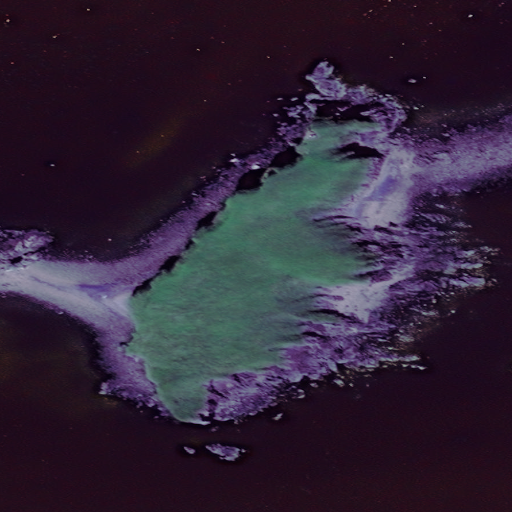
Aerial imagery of island in Alaska named Table Island containing only unknown